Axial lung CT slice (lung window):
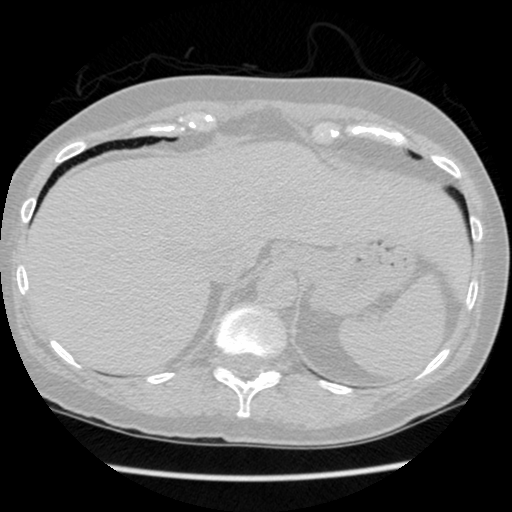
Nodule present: no